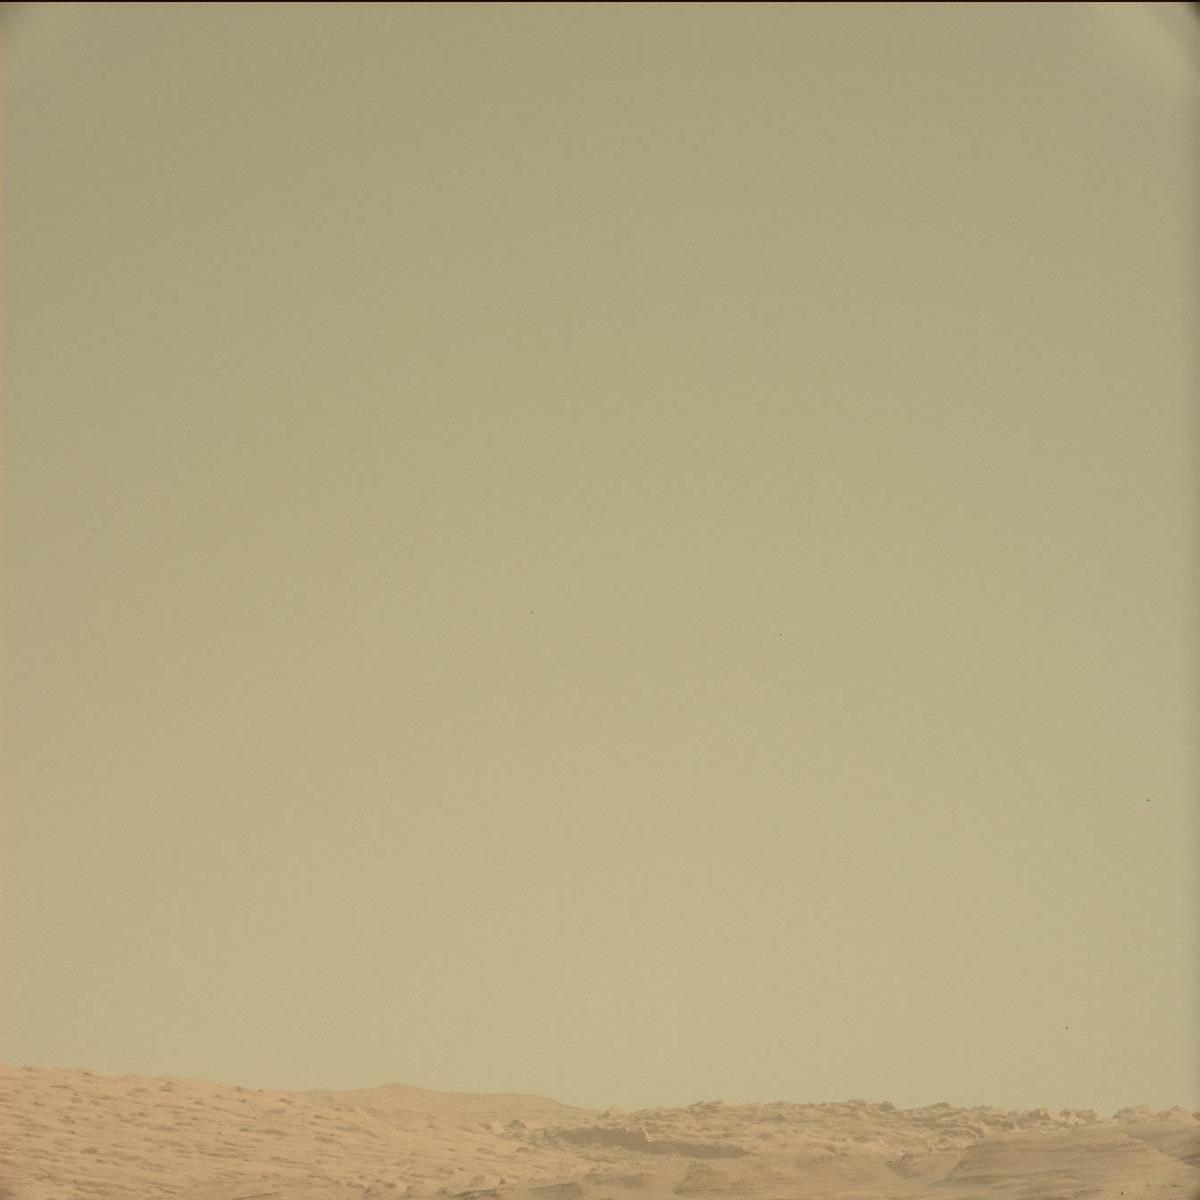
Terrain classes present: Ridge, Sky